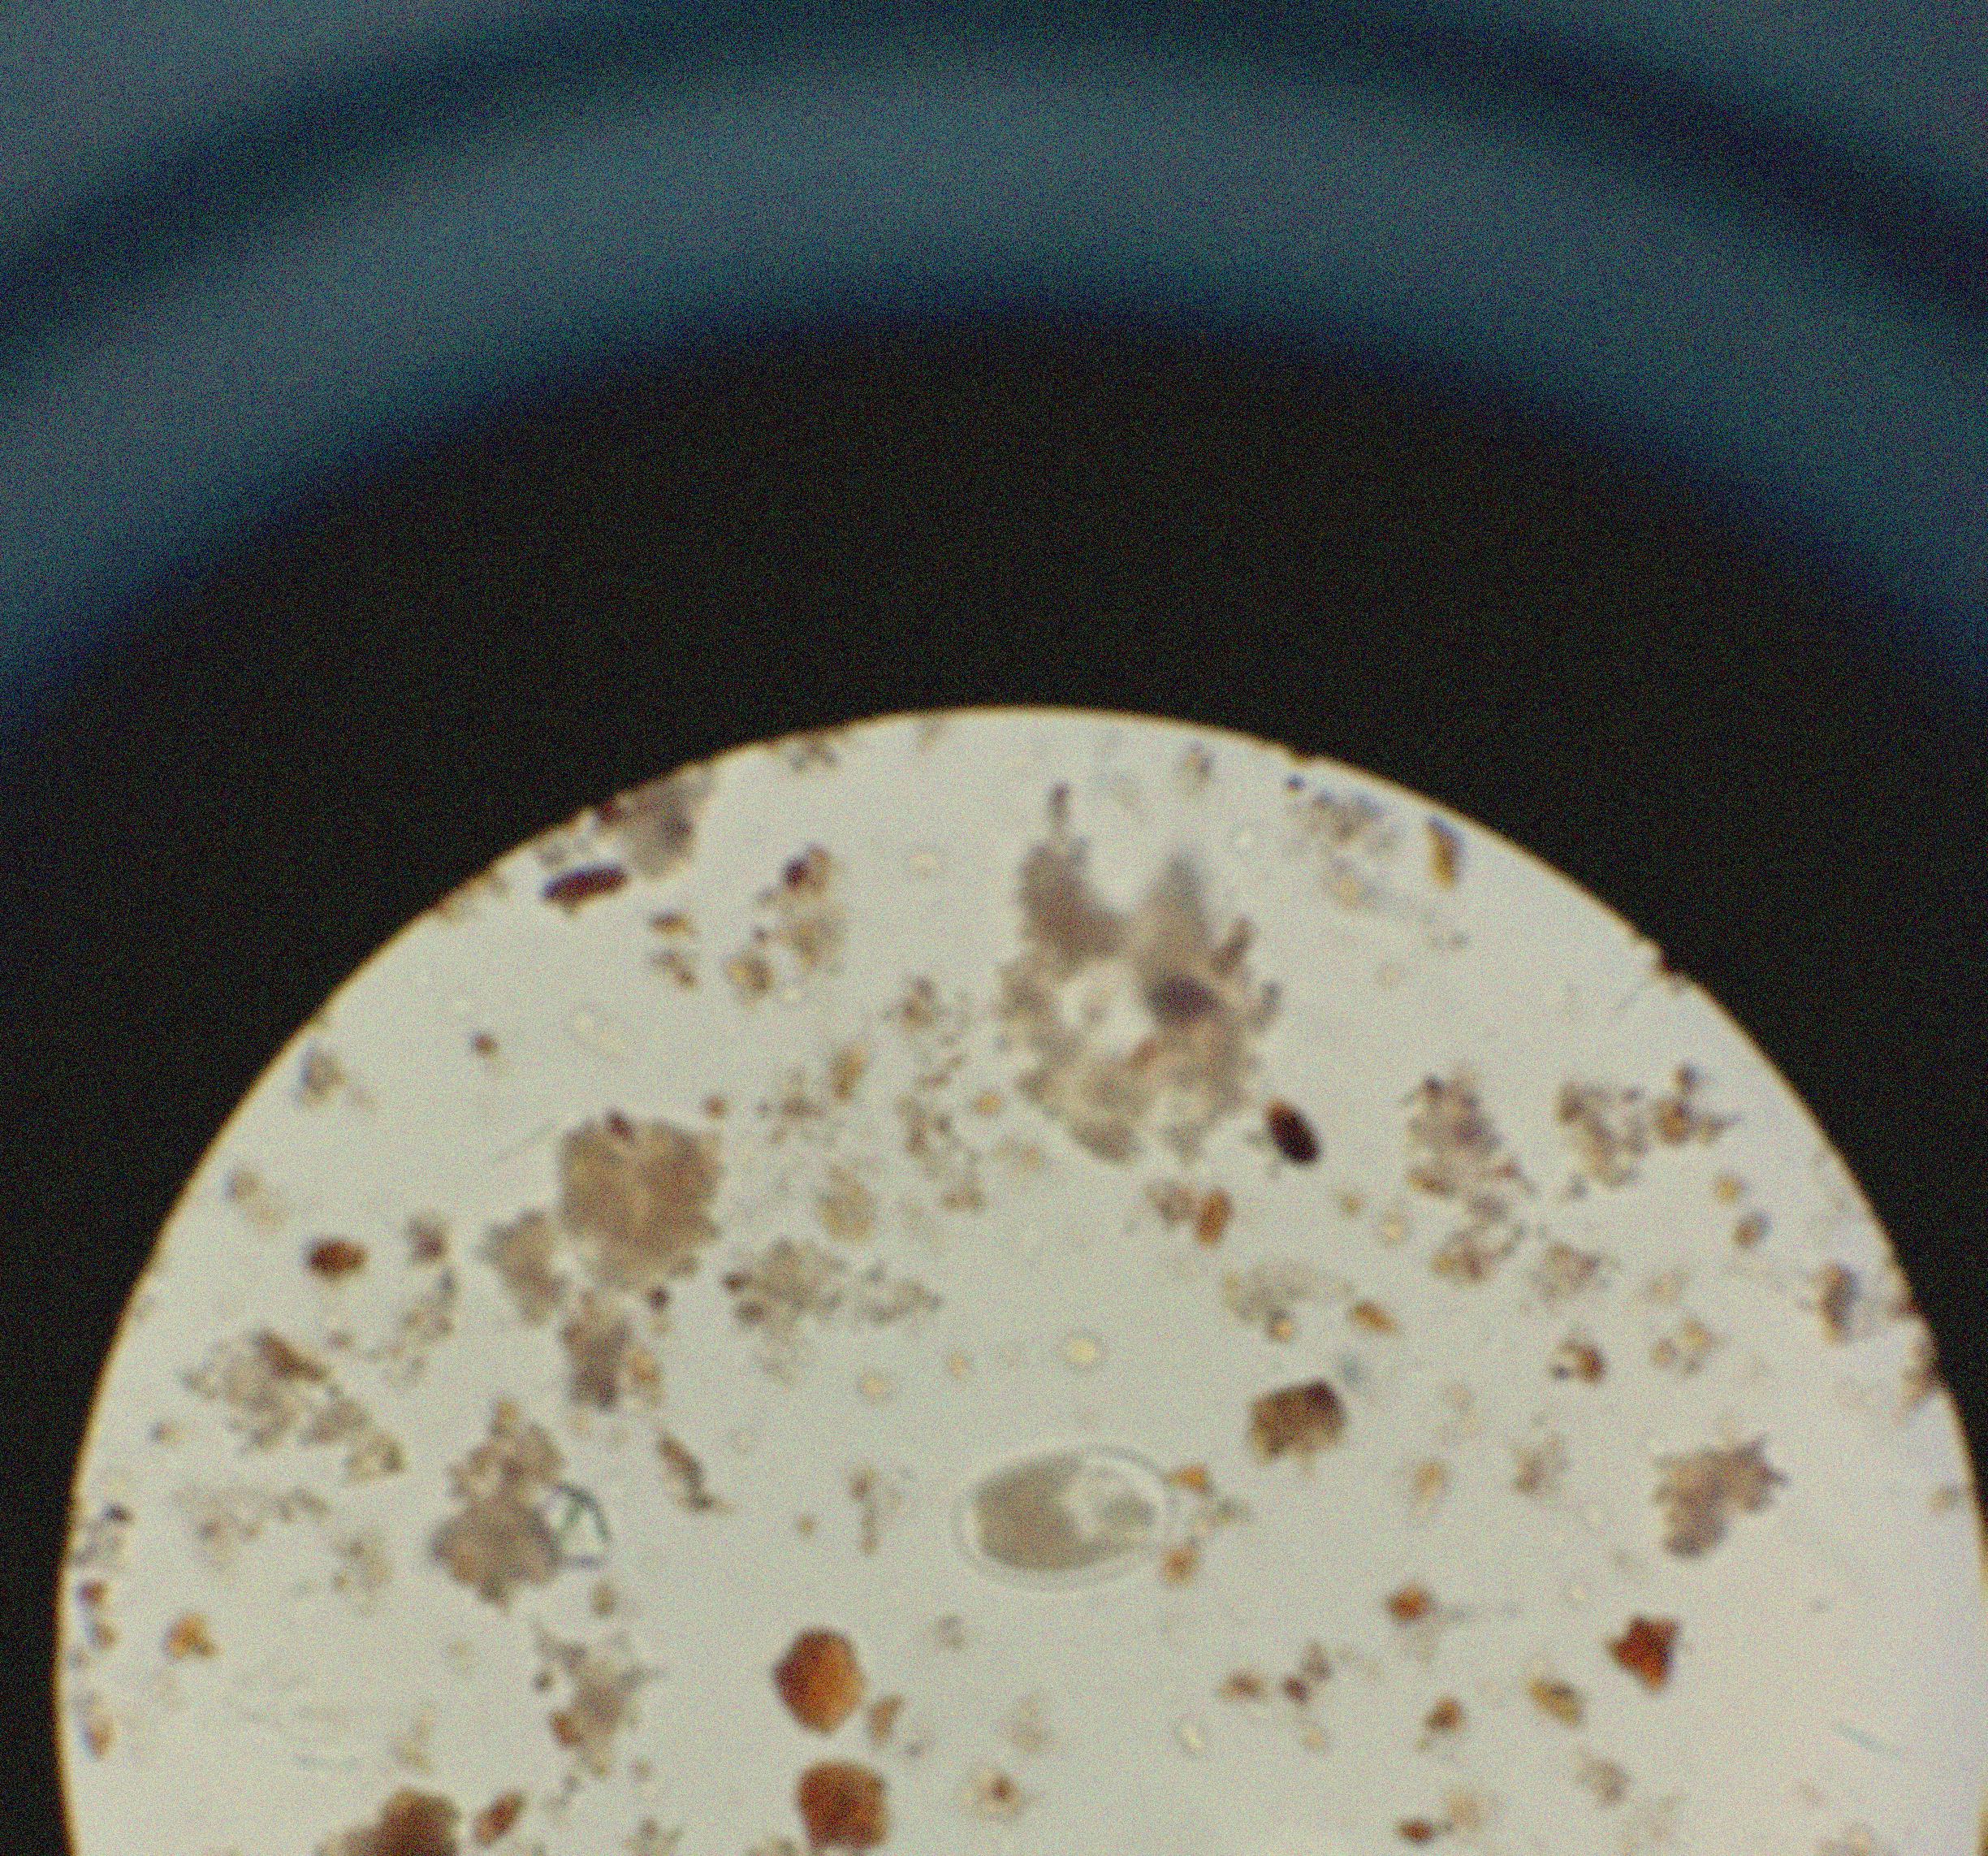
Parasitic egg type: Hookworm egg